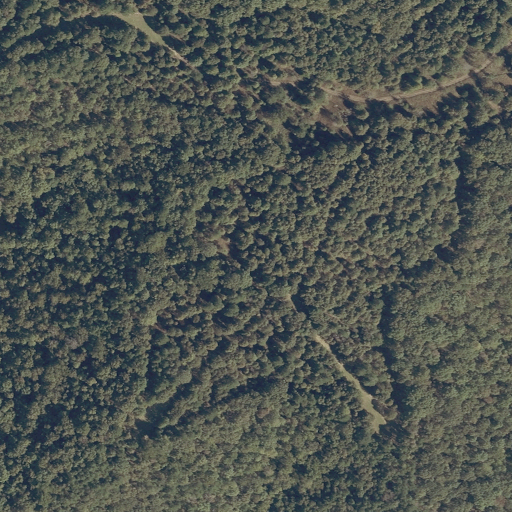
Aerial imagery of mountain in Mississippi named Crow Mountain containing deciduous forest, grassland, shrub, and mixed forest